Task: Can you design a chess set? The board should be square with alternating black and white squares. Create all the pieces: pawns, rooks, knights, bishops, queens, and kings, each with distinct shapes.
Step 370:
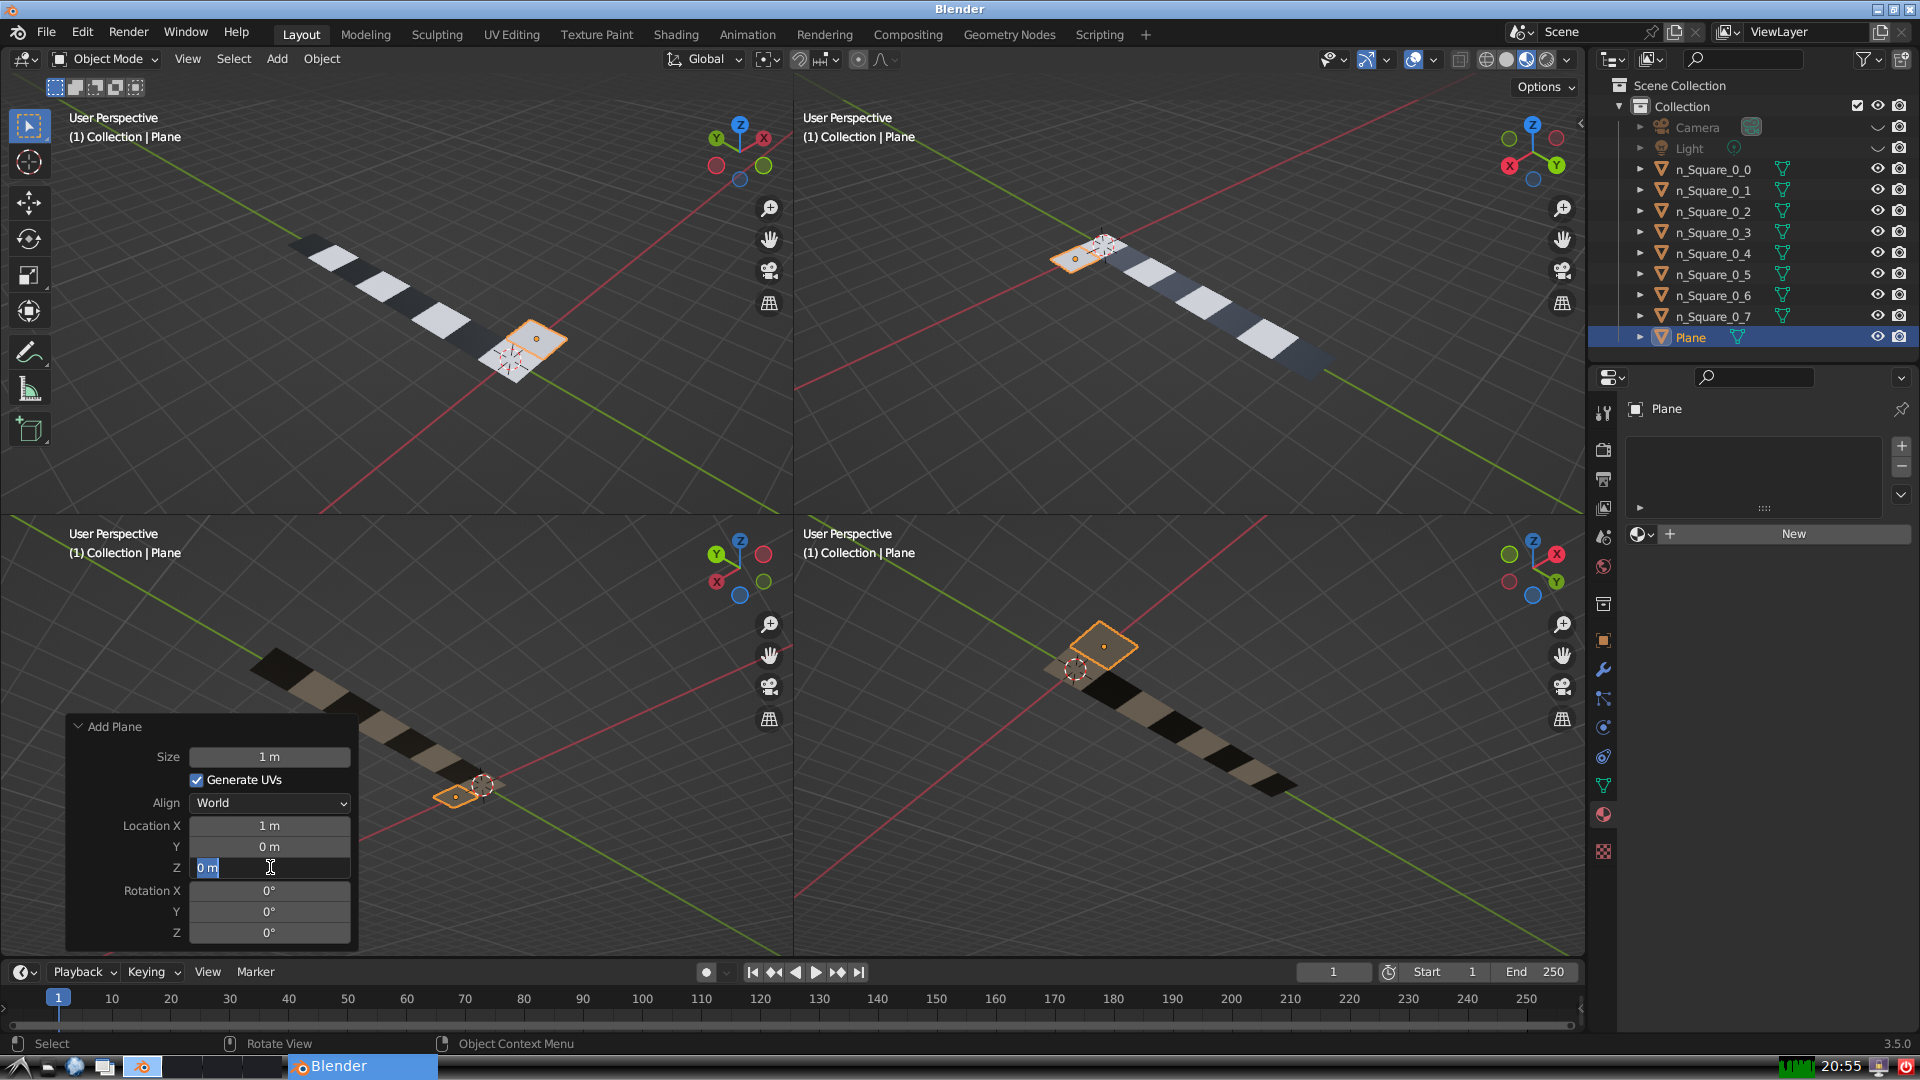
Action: input_text: 0.0